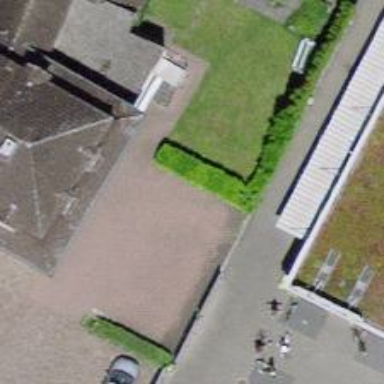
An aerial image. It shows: Hedge acting as barrier.